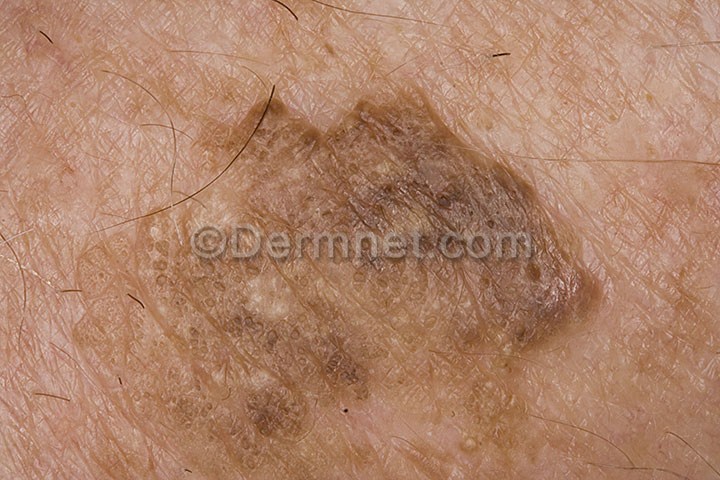
Disease: Seborrheic Keratoses and other Benign Tumors